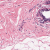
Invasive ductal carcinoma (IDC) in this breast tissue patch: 0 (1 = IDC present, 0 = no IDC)